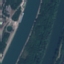
Land use / land cover: River